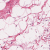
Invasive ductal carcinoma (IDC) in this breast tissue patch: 0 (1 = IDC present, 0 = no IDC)